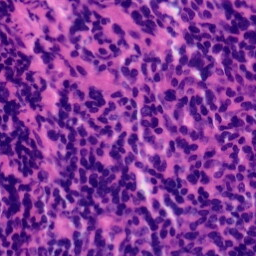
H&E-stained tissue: Tonsil